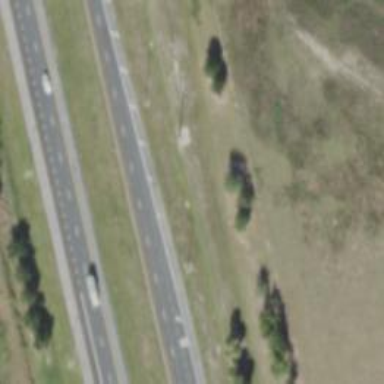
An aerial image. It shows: Asphalt motorway.